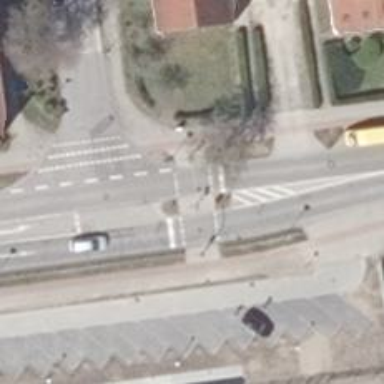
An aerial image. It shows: Road with traffic signals and crossing. The crossing includes traffic signal and island for traffic calming.